Question: using OAuth/Facebook-C#-SDK? when I post an image like:
<URL>
is resized to:

my C# code:
'''
var args = new Dictionary<string, string>();
args["message"] = "...";
args["picture"] = "http://im.in.com/connect/images/profile/oct2009/Google_300.jpg";
string uri = String.Format("{0}/feed", id);
dynamic result = facebook.Post(uri, args);
'''
how to fix this? thanks in advance.
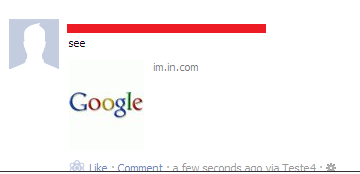
Answer: There's no "fixing" this. Facebook shrinks images to fit their image size limits for feed posts.